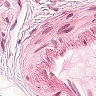
Metastatic tissue present: no